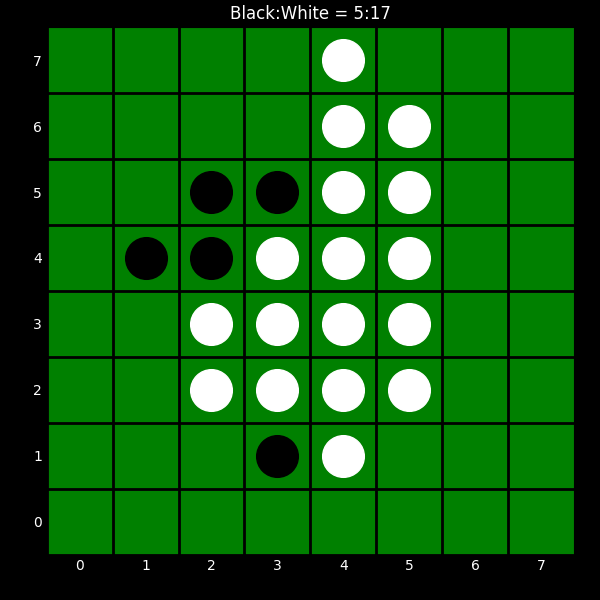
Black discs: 5
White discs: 17